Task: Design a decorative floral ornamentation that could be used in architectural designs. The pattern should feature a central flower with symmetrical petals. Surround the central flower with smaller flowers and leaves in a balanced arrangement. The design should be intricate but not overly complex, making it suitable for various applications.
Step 319:
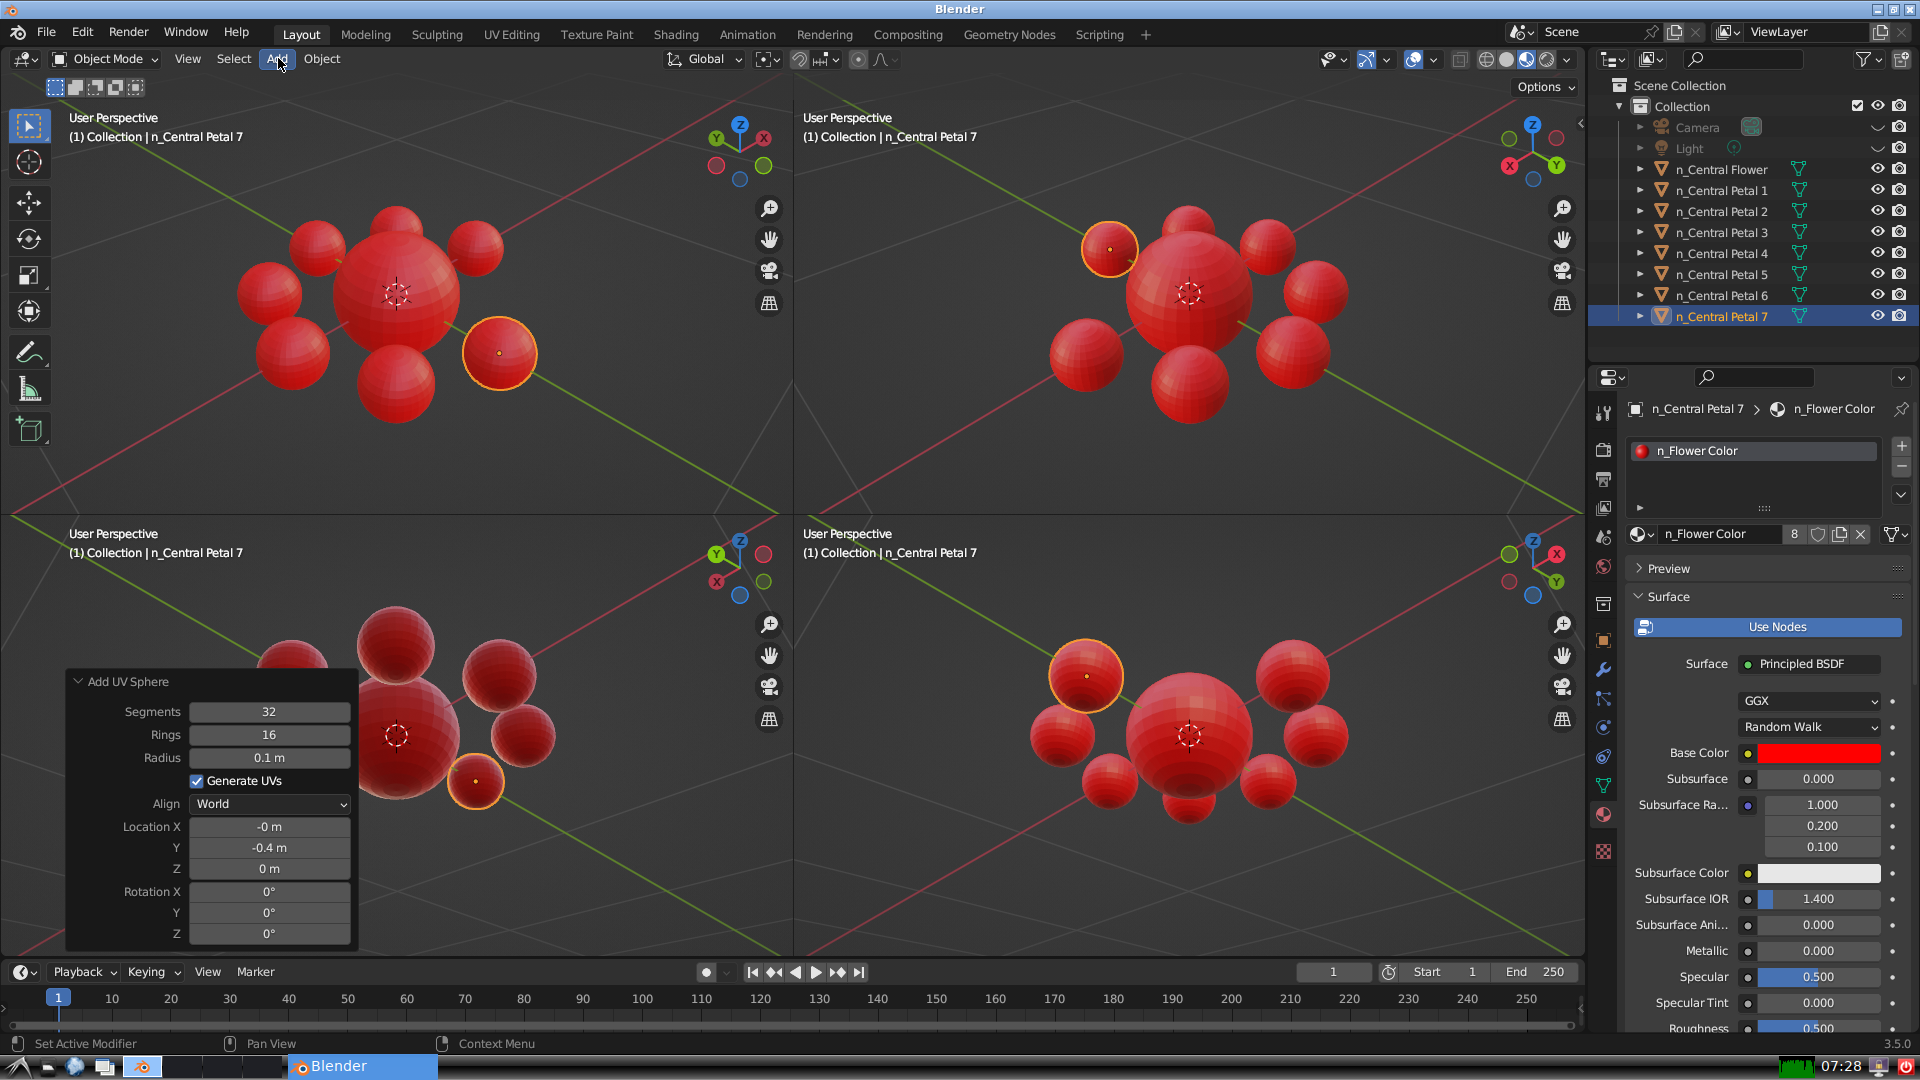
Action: click: no